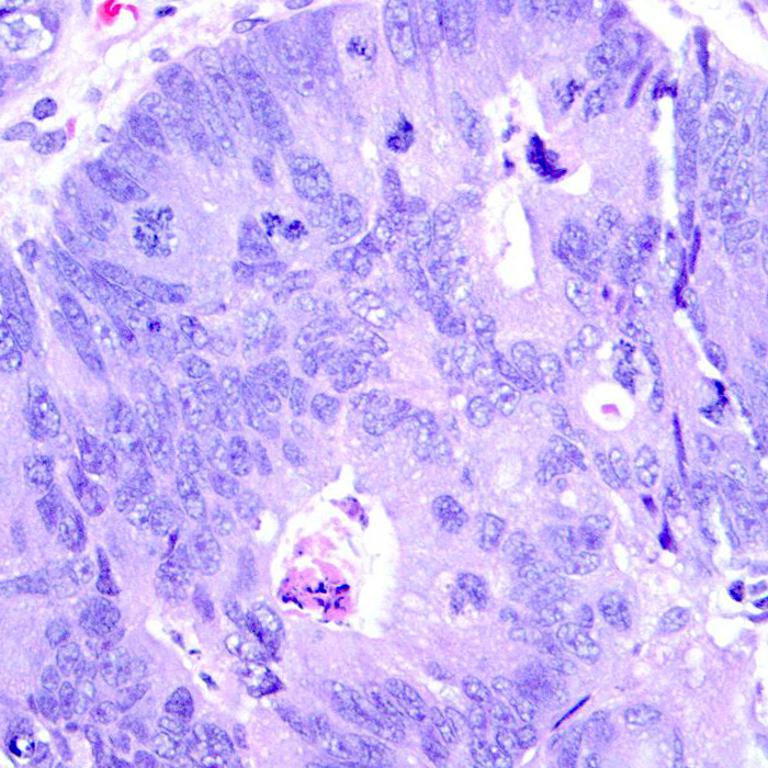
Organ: colon
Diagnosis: adenocarcinomas